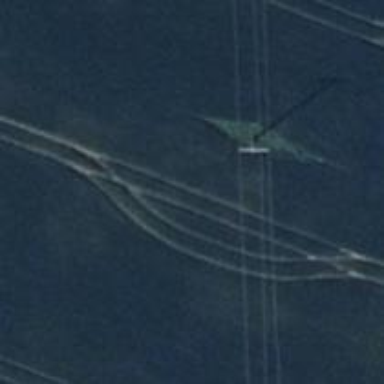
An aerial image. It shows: Power pole.